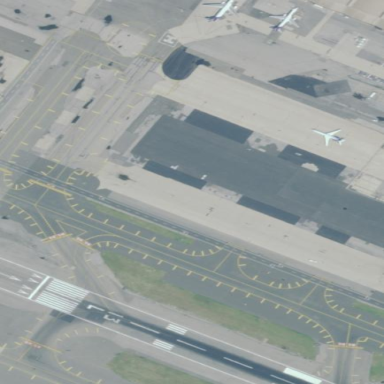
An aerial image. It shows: Apron at the airport.